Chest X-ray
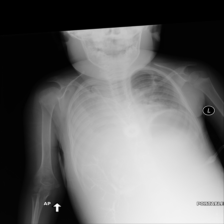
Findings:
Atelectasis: negative
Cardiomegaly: negative
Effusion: negative
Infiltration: negative
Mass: negative
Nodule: negative
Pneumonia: negative
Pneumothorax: negative
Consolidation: negative
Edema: negative
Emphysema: negative
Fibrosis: negative
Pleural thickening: negative
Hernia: negative